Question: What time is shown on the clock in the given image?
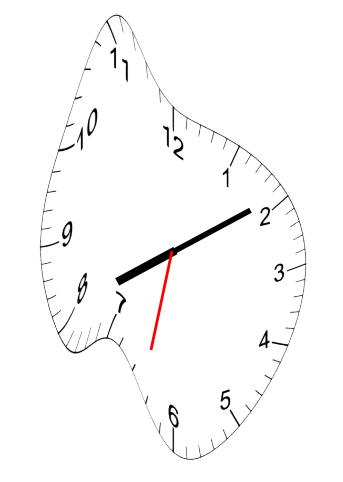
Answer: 08:09:32